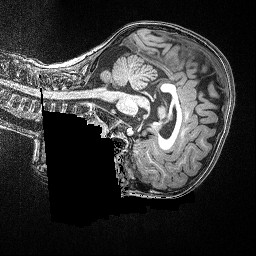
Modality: T1w
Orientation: sagittal
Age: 83
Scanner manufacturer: siemens
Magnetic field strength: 3 T
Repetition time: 2.5 s
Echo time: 0.00347 s